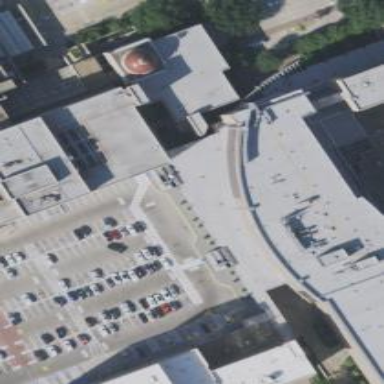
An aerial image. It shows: Hospital building.